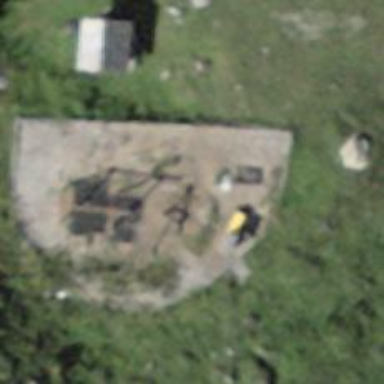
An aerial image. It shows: Seesaw in the playground.